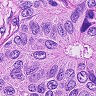
Metastatic tissue present: yes